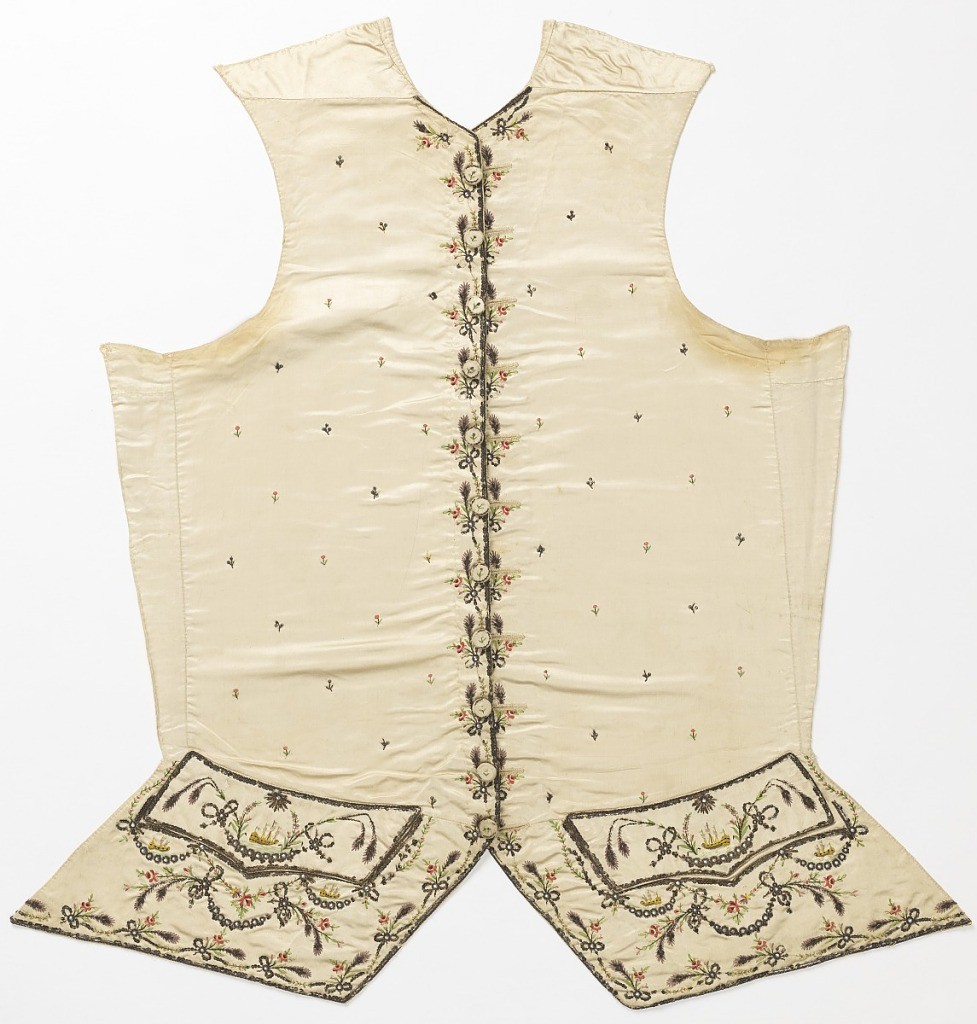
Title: Waistcoat fronts
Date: ca. 1760
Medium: silk, metal wire, sequins, paste jewels Technique: embroidery using satin, stem and knot stitches on 7&1 satin weave
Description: Left and right fronts of a gentleman's waistcoat with no collar, shaped lower edge and pocket flaps, embroidered in fourteen colors of silk with sequins and paste jewels on an ivory silk ground. Overall tiny floral sprig, floral border at center front, and design of sailing ships and swagged garlands at lower edge.